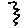
Label: zigzag